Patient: sex F, age 82
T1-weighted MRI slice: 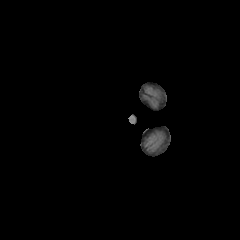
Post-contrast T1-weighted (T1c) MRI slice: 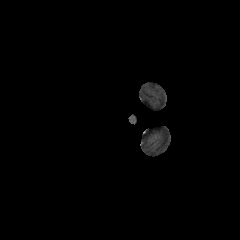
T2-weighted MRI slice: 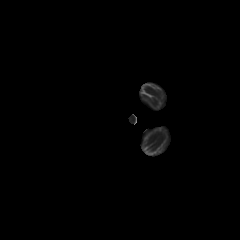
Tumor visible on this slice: no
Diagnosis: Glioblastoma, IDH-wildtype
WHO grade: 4